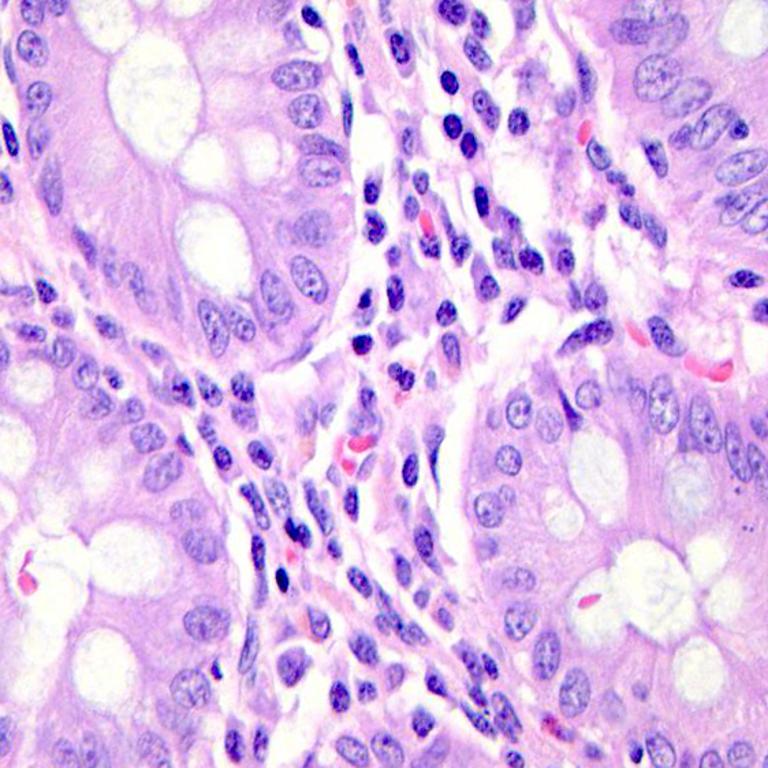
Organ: colon
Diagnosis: benign